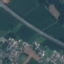
Land use / land cover class: Highway